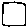
Label: square